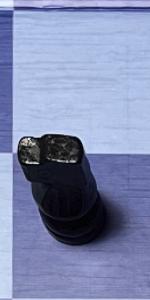
Label: Knight_Black